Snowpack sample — Loveland Pass, Silver Plume, Colorado, USA (12/14/25, 10:50 AM MST)
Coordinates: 39.664, -105.882
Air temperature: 36 °F
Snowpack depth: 67 cm
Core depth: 10 cm
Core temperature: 50 °F
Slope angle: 6°, slope face: 326°
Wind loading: low
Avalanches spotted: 0
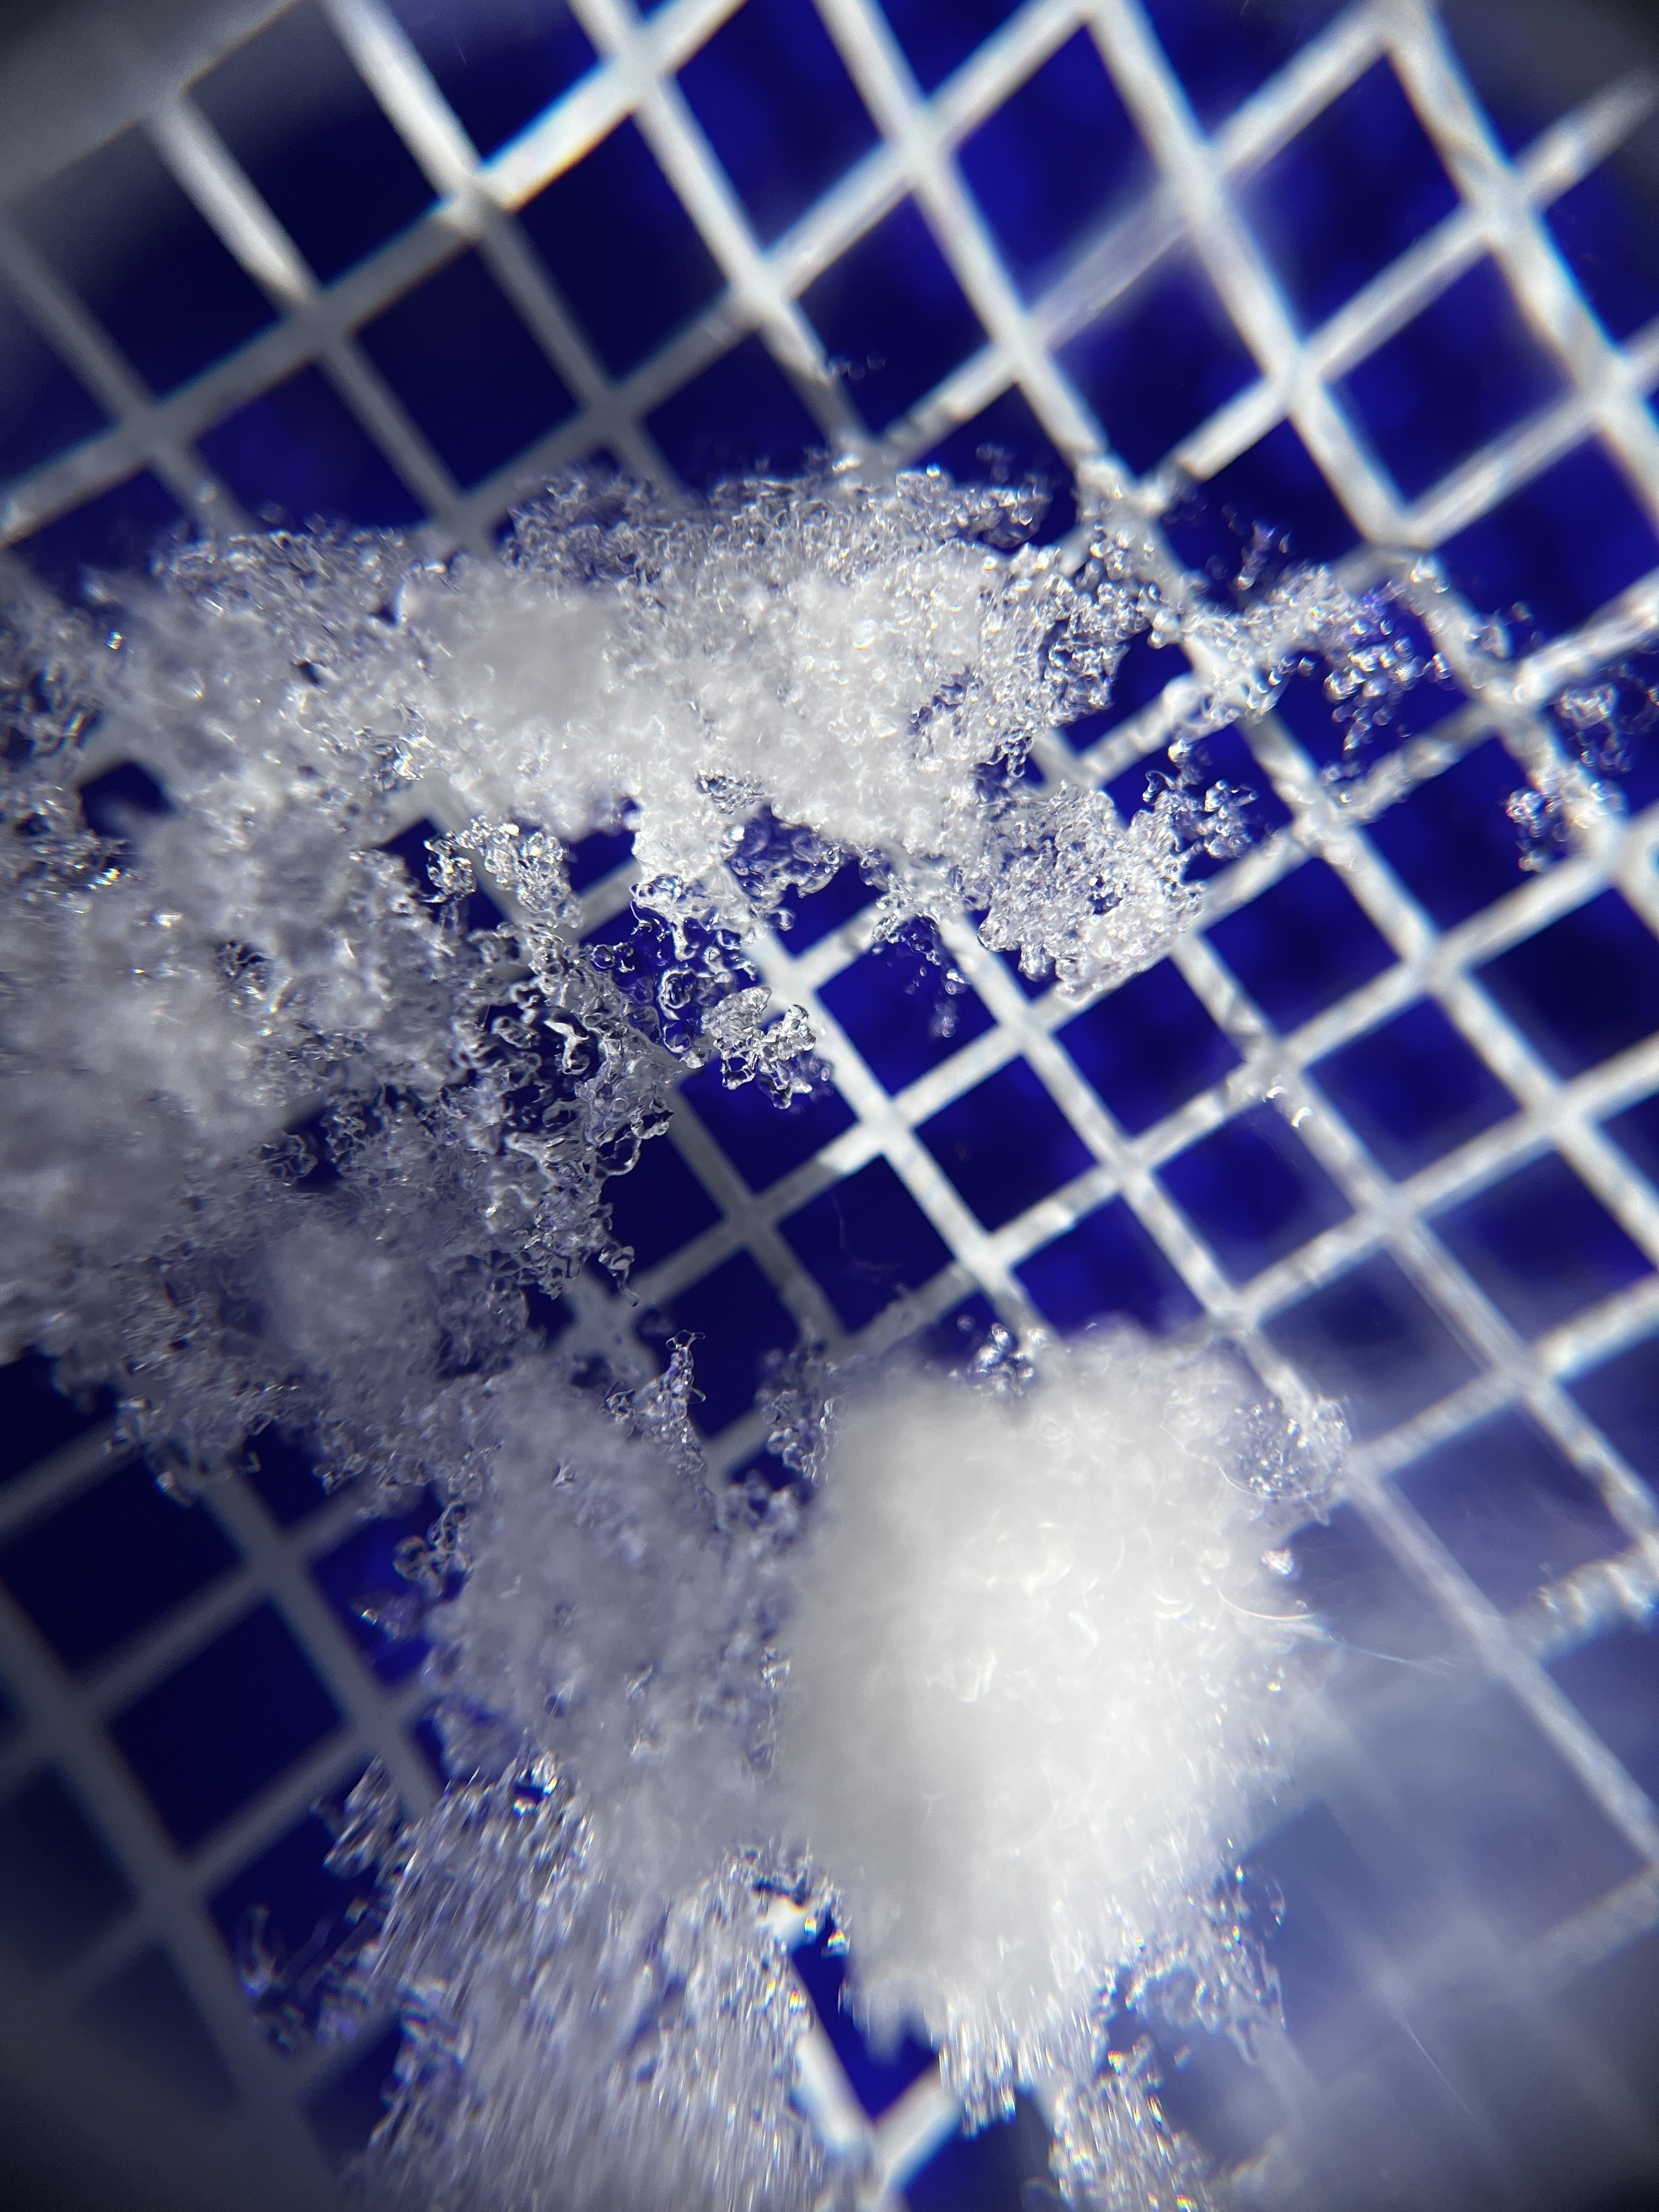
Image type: magnified_profile
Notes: No avalanches spotted, very late start to the season with minimal snowpack